Aerial crown-view tile of a tropical tree (Barro Colorado Island, Panama), acquired 20250915:
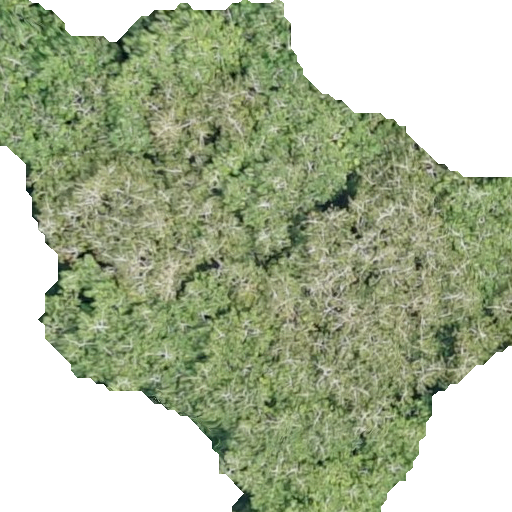
Species: Virola surinamensis
GBIF accepted scientific name: Virola surinamensis
Crown area: 285.796 m²